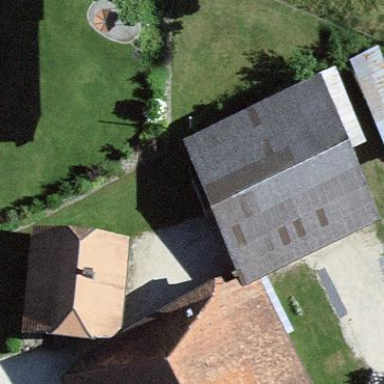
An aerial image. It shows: Barn.